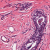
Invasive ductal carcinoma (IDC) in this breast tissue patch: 0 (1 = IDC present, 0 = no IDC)